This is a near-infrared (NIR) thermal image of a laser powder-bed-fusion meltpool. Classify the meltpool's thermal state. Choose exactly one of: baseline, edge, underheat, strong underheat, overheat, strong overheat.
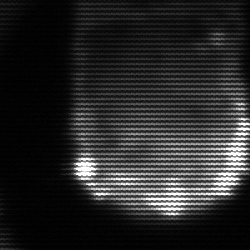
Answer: edge